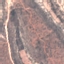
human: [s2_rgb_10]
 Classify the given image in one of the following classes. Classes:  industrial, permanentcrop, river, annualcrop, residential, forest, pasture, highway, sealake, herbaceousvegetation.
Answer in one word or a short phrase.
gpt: HerbaceousVegetation